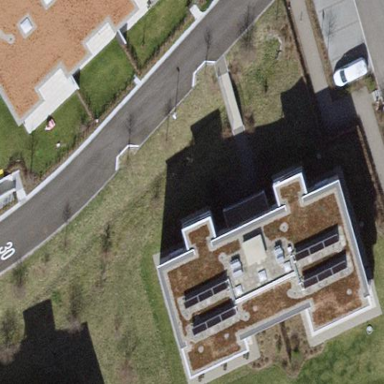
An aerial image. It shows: Building with apartments and flat roof.